Interaction volume radius: 5 \u00c5
Interaction volume height: 10 \u00c5
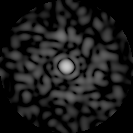
Disorder parameter: 0.8295